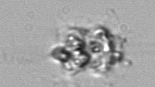
Label: Leptocylindrus_mediterraneus